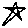
Label: star